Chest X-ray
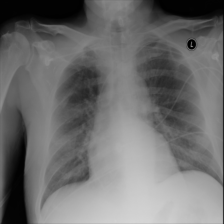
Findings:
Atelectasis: negative
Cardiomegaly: negative
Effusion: negative
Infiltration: positive
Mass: negative
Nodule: negative
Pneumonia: negative
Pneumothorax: negative
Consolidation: negative
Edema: negative
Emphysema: negative
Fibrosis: negative
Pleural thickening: negative
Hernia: negative